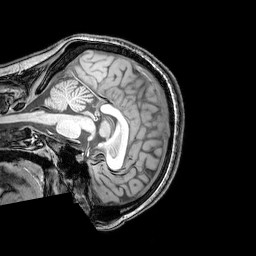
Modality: T1w
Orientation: sagittal
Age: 22
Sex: female
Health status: healthy
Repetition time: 0.081 s
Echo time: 0.037 s